Question: I am watching a video on Pluralsight about using the web app framework aurelia and noticed that he has the viewmodel (.js) file indented under the view file (.html)
How do I configure this?

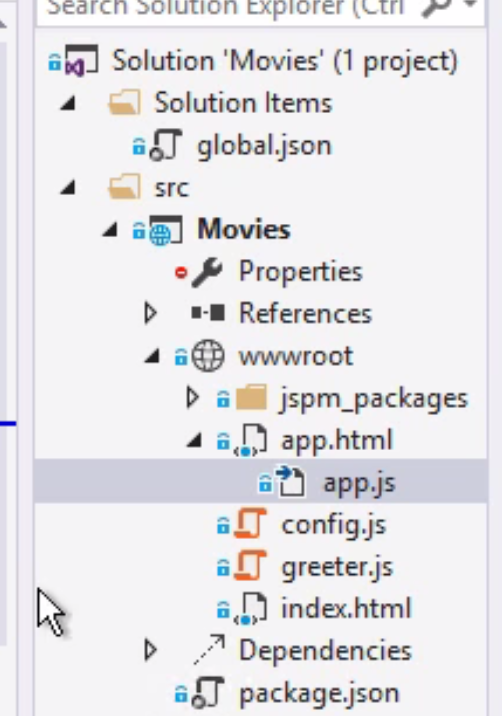
Answer: If you edit the project file manually, then find something on the lines of:
'''
<Content Include="app.js" />
'''
You can change that to:
'''
<Content Include="app.js">
<DependentUpon>app.html</DependentUpon>
</Content>
'''
'Content''Compile''app.js'
For easier manipulation, there are Visual Studio add-ins that let you do this from the GUI, like <URL>